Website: home-depot
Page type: billing-address
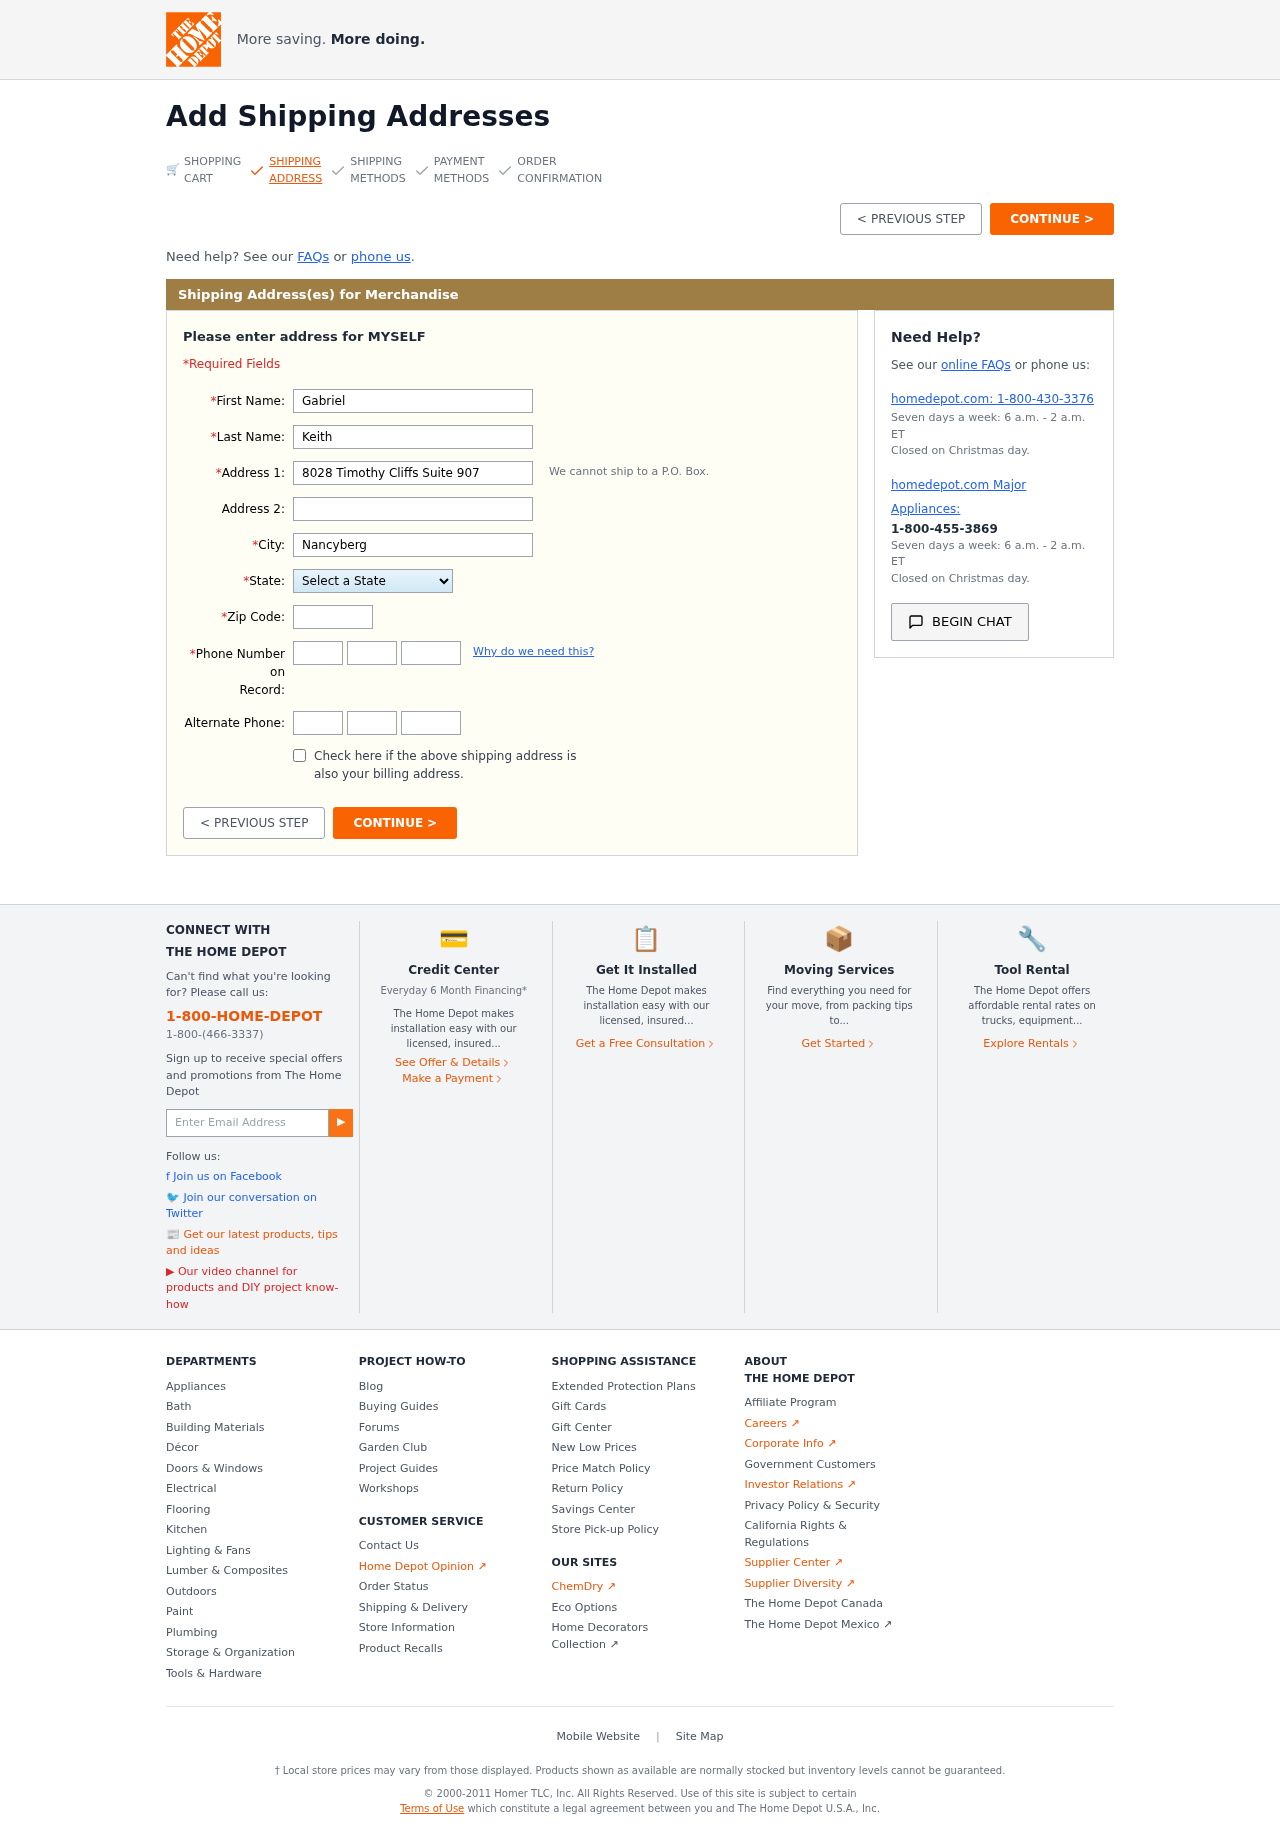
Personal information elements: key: PII_STATE
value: Missouri
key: PII_FIRSTNAME
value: Gabriel
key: PII_LASTNAME
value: Keith
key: PII_STREET
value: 8028 Timothy Cliffs Suite 907
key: PII_CITY
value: Nancyberg
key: PII_POSTCODE
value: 11974
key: PII_PHONE_AREA
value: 551
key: PII_PHONE_PREFIX
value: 785
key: PII_PHONE_LINE
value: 2287
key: PII_PHONE_ALT_AREA
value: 722
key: PII_PHONE_ALT_PREFIX
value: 909
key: PII_PHONE_ALT_LINE
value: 7688